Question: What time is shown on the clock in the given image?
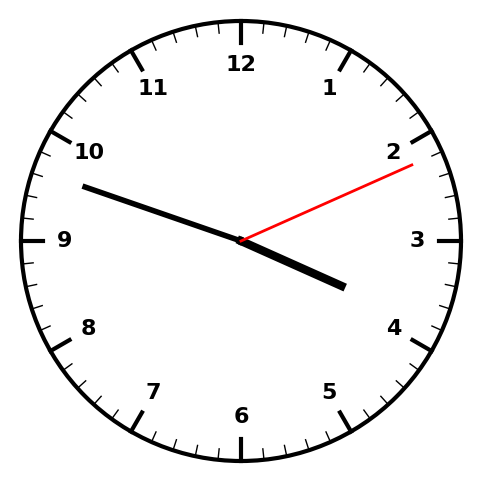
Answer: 03:48:11